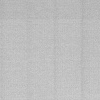
Atmospheric dust classification: dusty